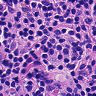
Metastatic tissue present: no